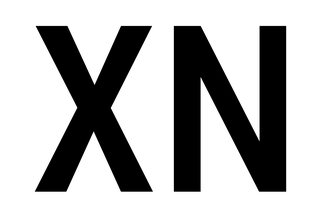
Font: Roboto_Condensed_Medium